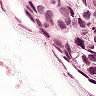
Metastatic tissue present: yes